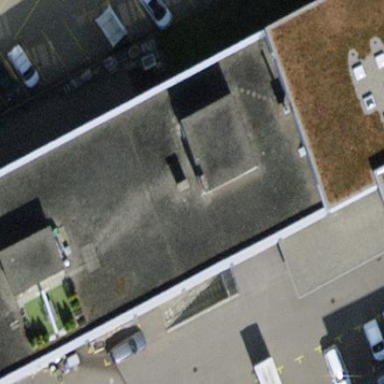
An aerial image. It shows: Office building.